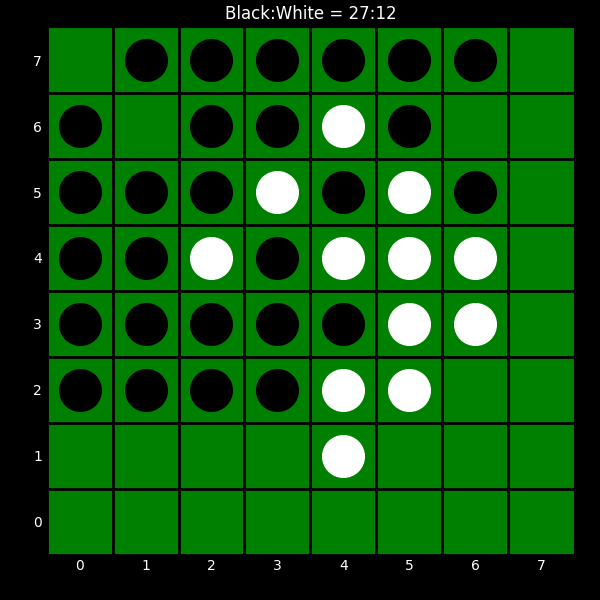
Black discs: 27
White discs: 12